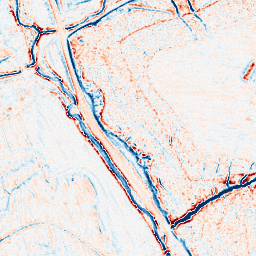
Category: edge_preserving
Decomposition family: anisotropic_diffusion
Decomposition parameters: iterations: 10
kappa: 10
gamma: 0.15
Upsampling method: bilinear
Upsampling parameters: scale: 8
Upsampling scale: 8